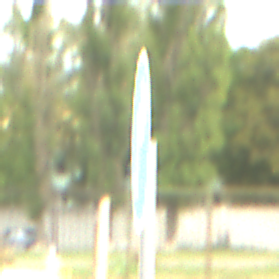
Verkehrszeichen: VorgeschriebeneFahrtrichtungRechts
Umgebung: Outdoor, Suburban
Tageszeit: MorningAfternoon
Wetter: PartlyCloudy
Licht: Natural
Jahreszeit: NotSpecified
Kontrast: LowContrast